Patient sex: M
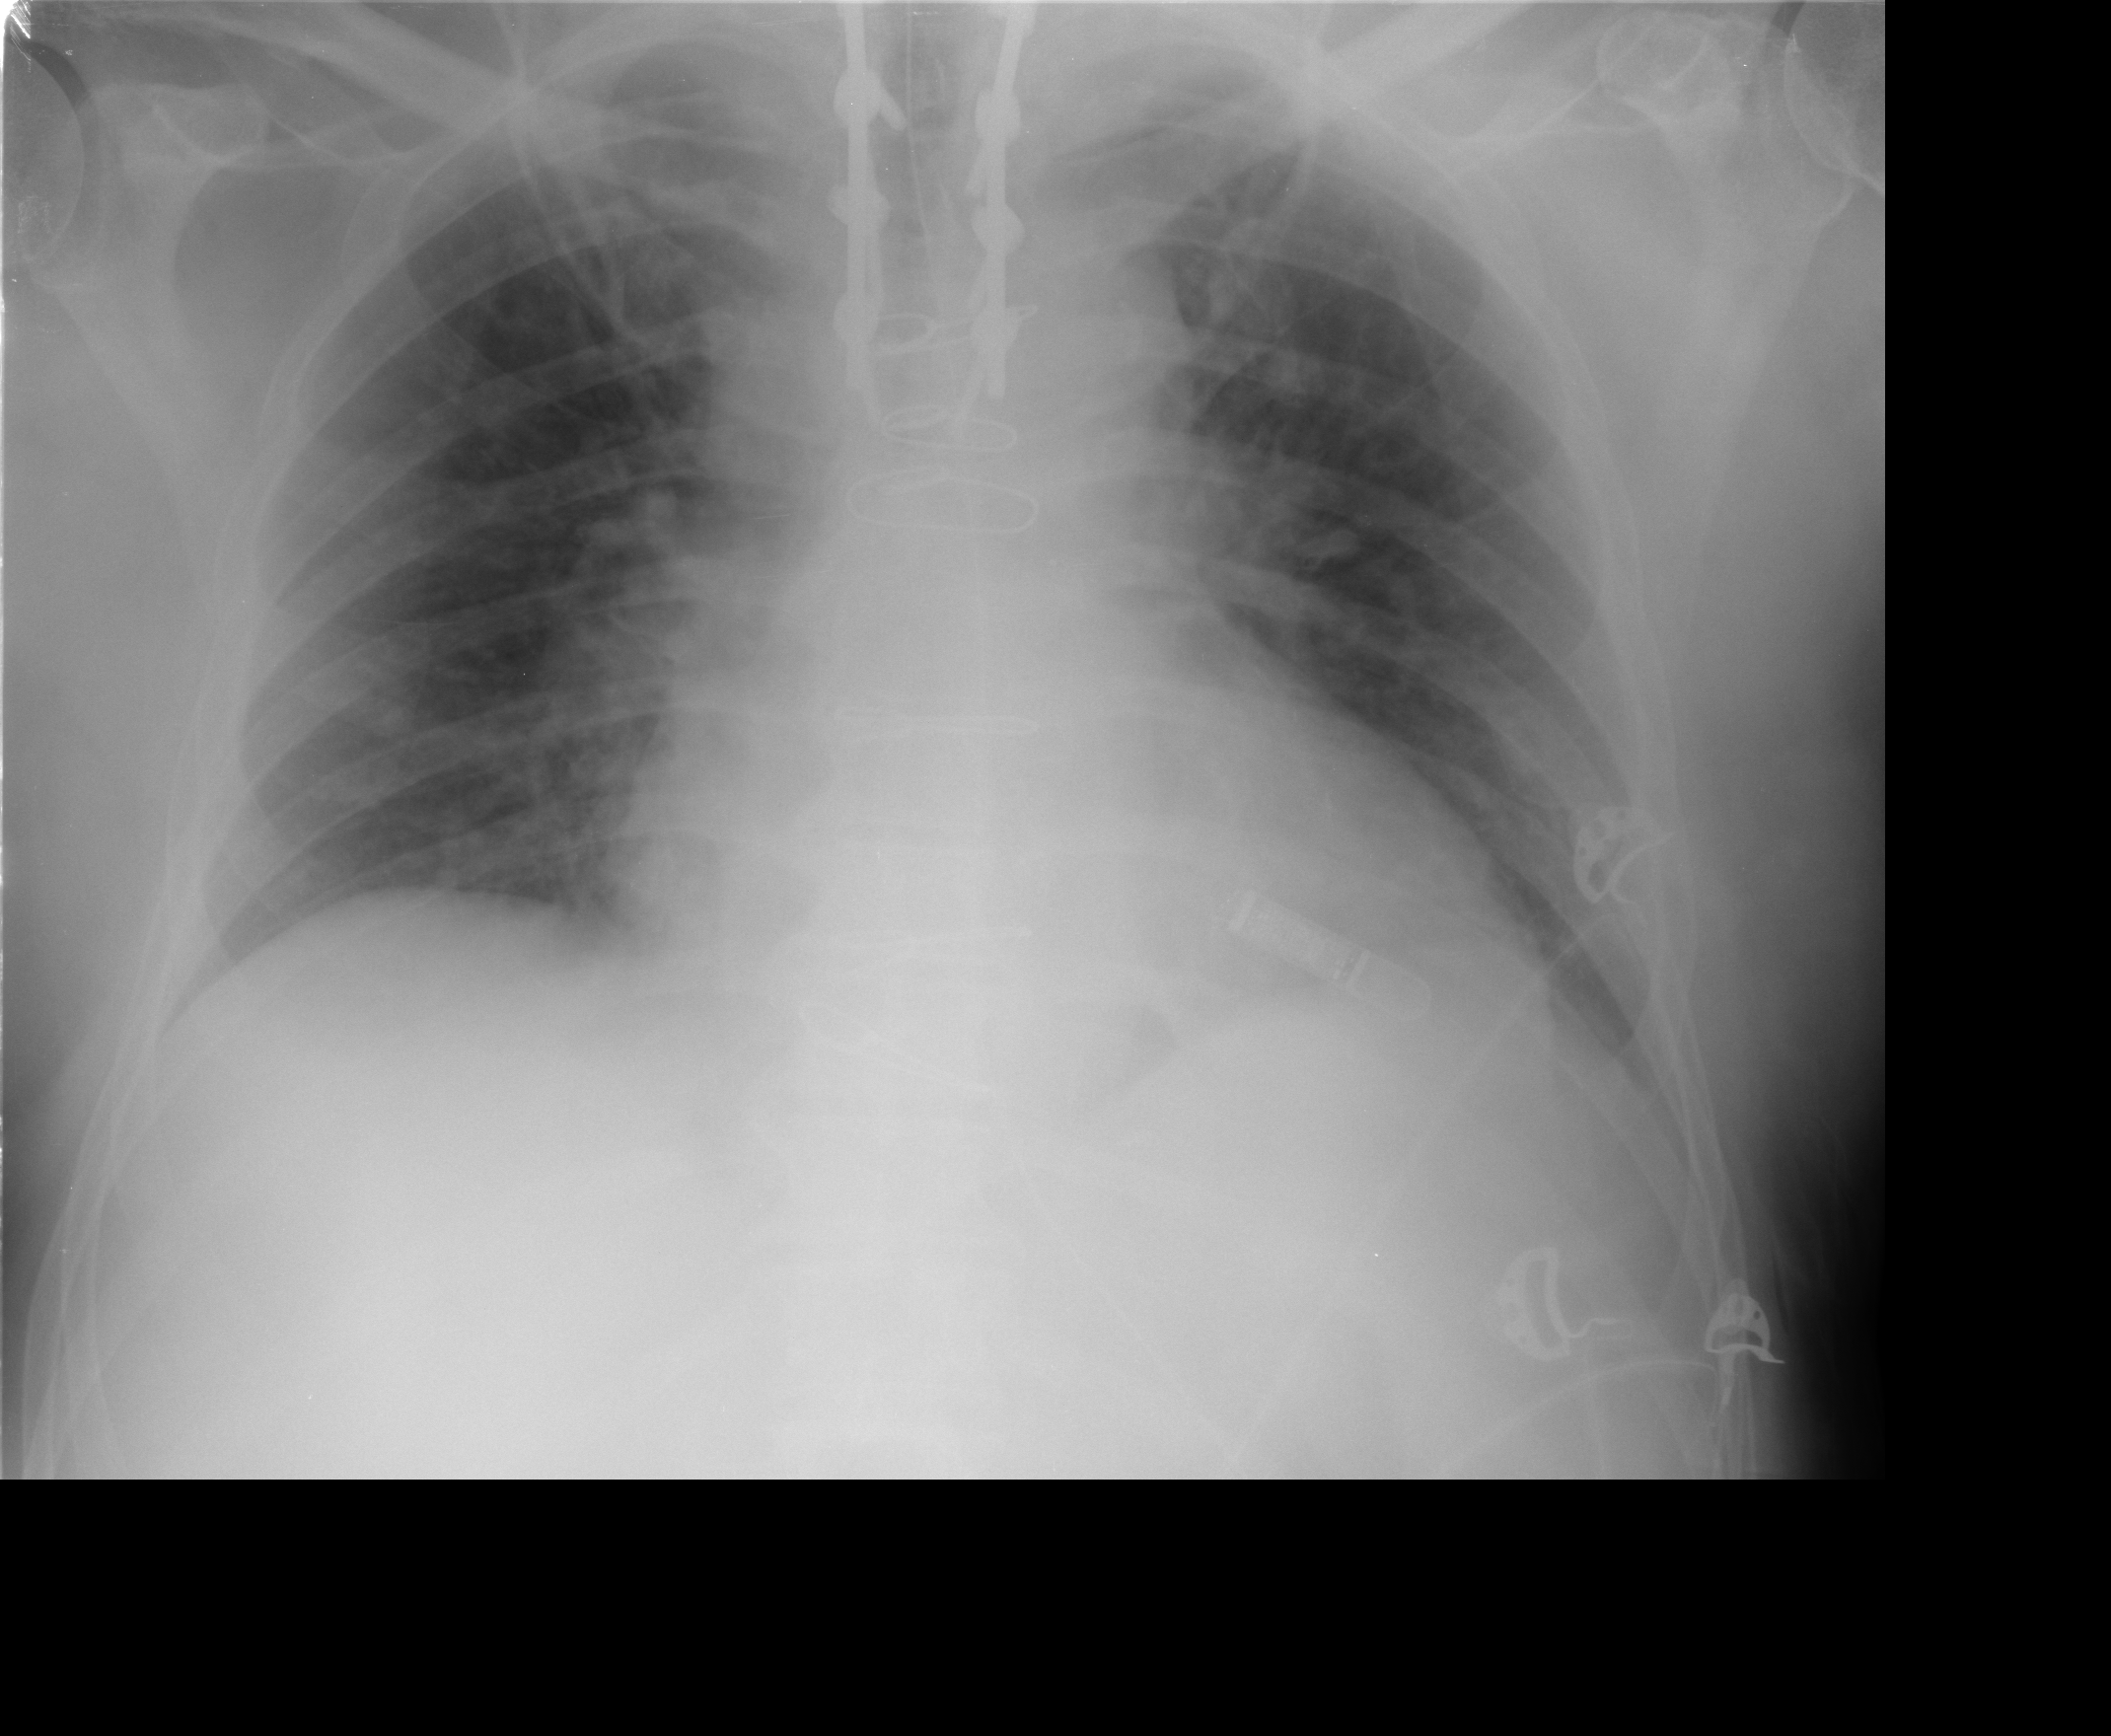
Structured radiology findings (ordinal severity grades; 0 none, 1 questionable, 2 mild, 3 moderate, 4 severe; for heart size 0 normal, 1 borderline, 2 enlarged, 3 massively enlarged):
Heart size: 1
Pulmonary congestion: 0
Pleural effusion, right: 0
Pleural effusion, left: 0
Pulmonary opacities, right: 1
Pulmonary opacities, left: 0
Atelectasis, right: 0
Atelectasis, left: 0